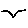
Label: bird